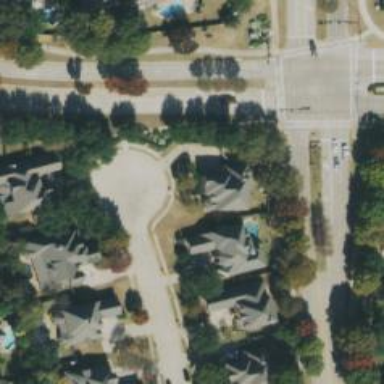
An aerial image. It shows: Circle designated as turning point on the road.